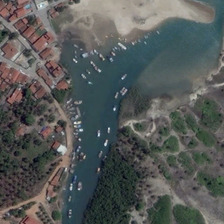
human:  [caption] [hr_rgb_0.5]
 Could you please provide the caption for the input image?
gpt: many boats are in a port near many buildings and green trees .

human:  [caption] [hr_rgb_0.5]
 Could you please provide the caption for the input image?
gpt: many boats are in a port near many buildings and green trees .

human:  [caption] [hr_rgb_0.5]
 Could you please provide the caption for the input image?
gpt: many boats are in a port near many buildings and green trees .

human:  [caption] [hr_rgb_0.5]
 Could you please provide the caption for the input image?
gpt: many boats are in a port near many buildings and green trees .

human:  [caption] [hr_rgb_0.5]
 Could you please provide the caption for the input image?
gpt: many boats are in a port near many buildings and green trees .